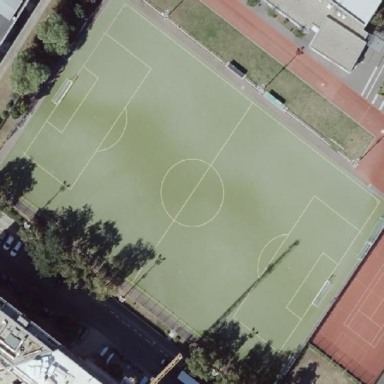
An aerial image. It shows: Artificial turf soccer pitch for leisure land.